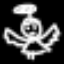
Label: angel